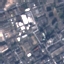
Land use / land cover class: Industrial